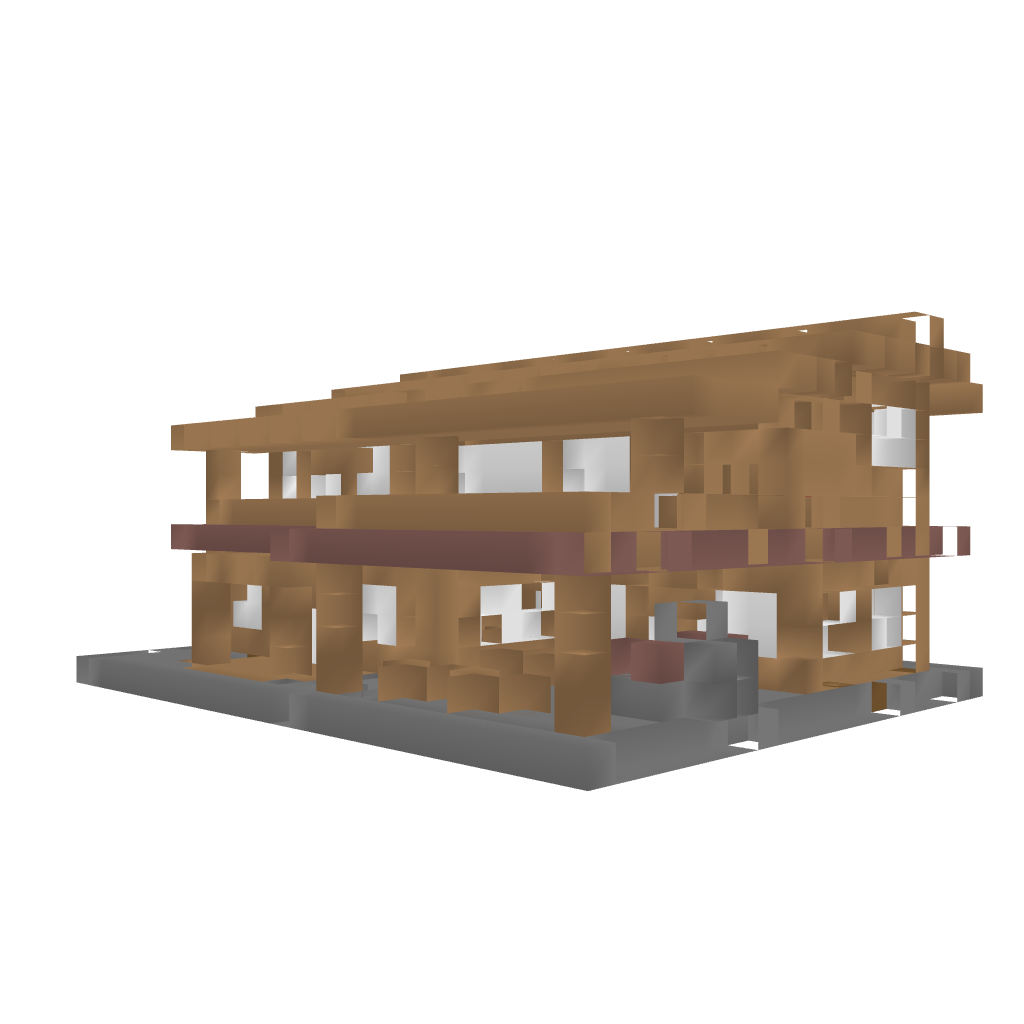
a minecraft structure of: My house good quality